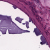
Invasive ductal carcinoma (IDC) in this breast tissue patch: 0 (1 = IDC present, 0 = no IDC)